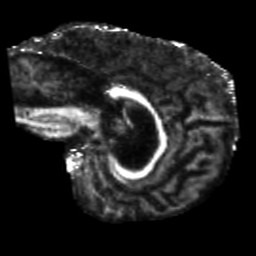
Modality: FA
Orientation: sagittal
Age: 69
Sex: male
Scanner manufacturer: siemens
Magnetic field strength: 3 T
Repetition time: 5.25 s
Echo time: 0.08 s